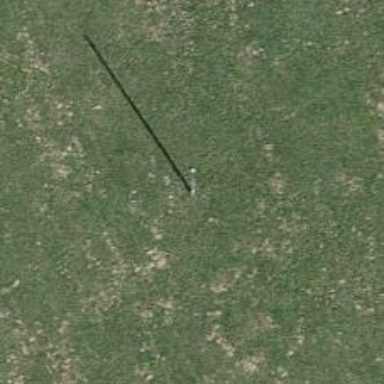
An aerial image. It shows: Power pole.